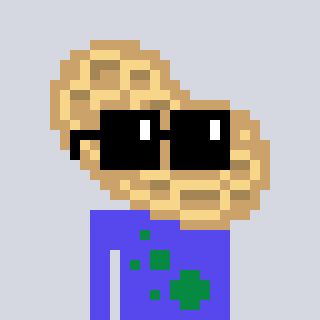
a pixel art character with square black sunglasses, a peanut-shaped head and a computerblue-colored body on a cool background